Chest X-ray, AP view. Patient: 53 years old, sex F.
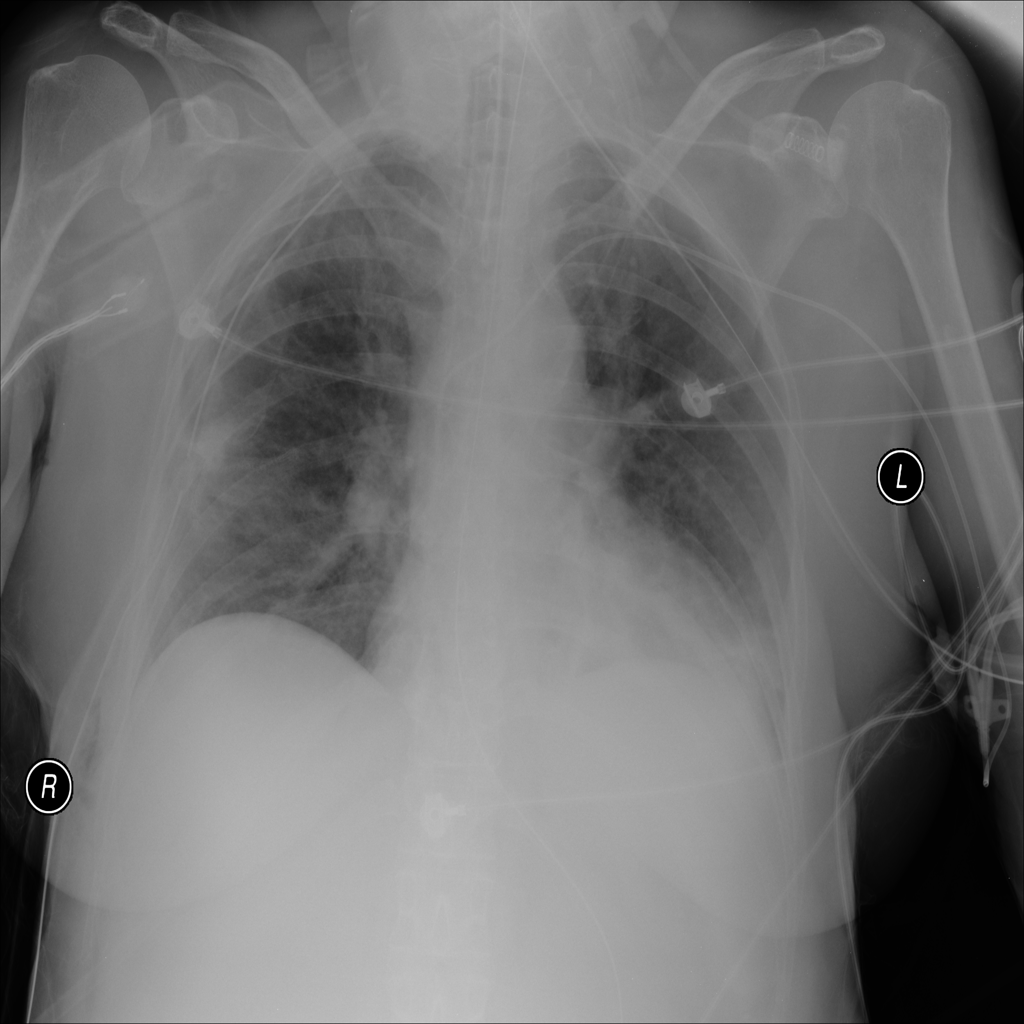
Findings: Atelectasis, Consolidation, Infiltration